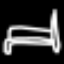
Label: bed